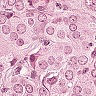
Metastatic tissue present: yes